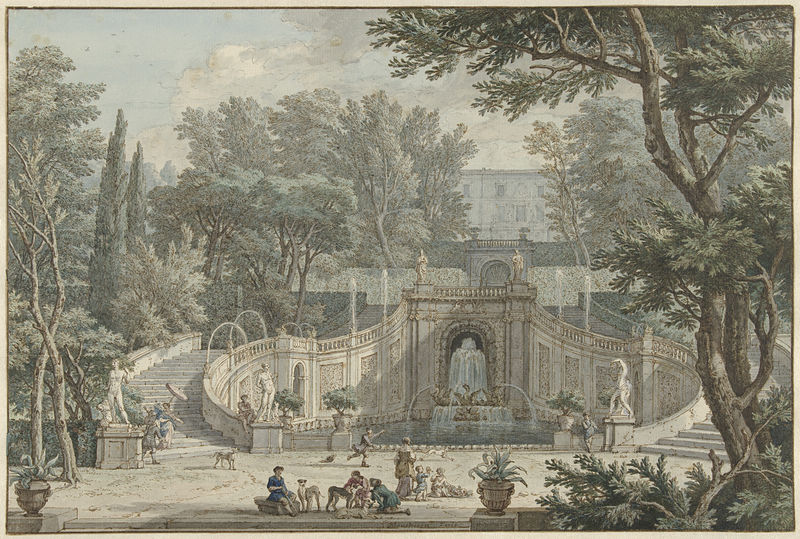
Titel: Villa d'Este, Tivoli
Künstler: Isaac de Moucheron
Standort: Amsterdam
Institution: Rijksmuseum
Schlagwörter: bäume, treppe, aufgang